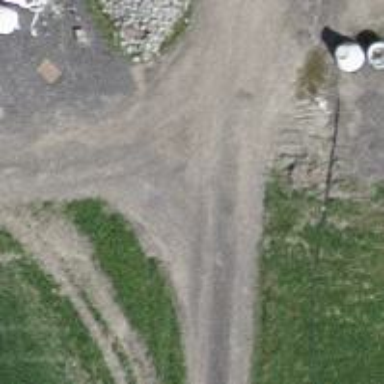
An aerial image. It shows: Gravel track with grade2 tracktype.